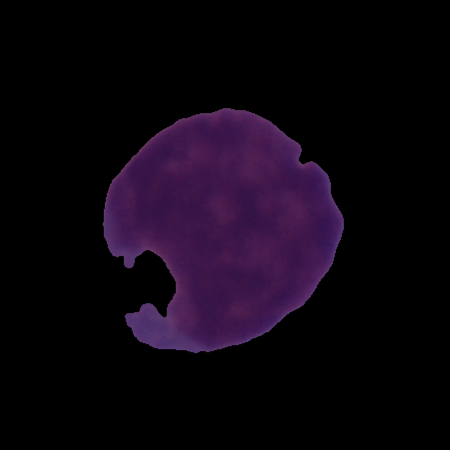
Label: cancer